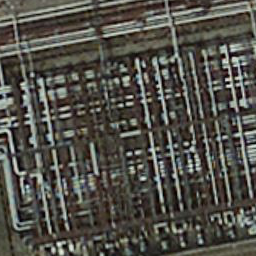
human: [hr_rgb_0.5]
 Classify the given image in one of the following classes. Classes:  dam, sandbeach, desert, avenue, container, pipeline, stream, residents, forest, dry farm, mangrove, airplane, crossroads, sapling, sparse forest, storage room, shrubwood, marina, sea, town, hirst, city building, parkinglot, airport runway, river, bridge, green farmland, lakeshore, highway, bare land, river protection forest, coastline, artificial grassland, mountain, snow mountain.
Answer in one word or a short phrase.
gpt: pipeline